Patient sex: F
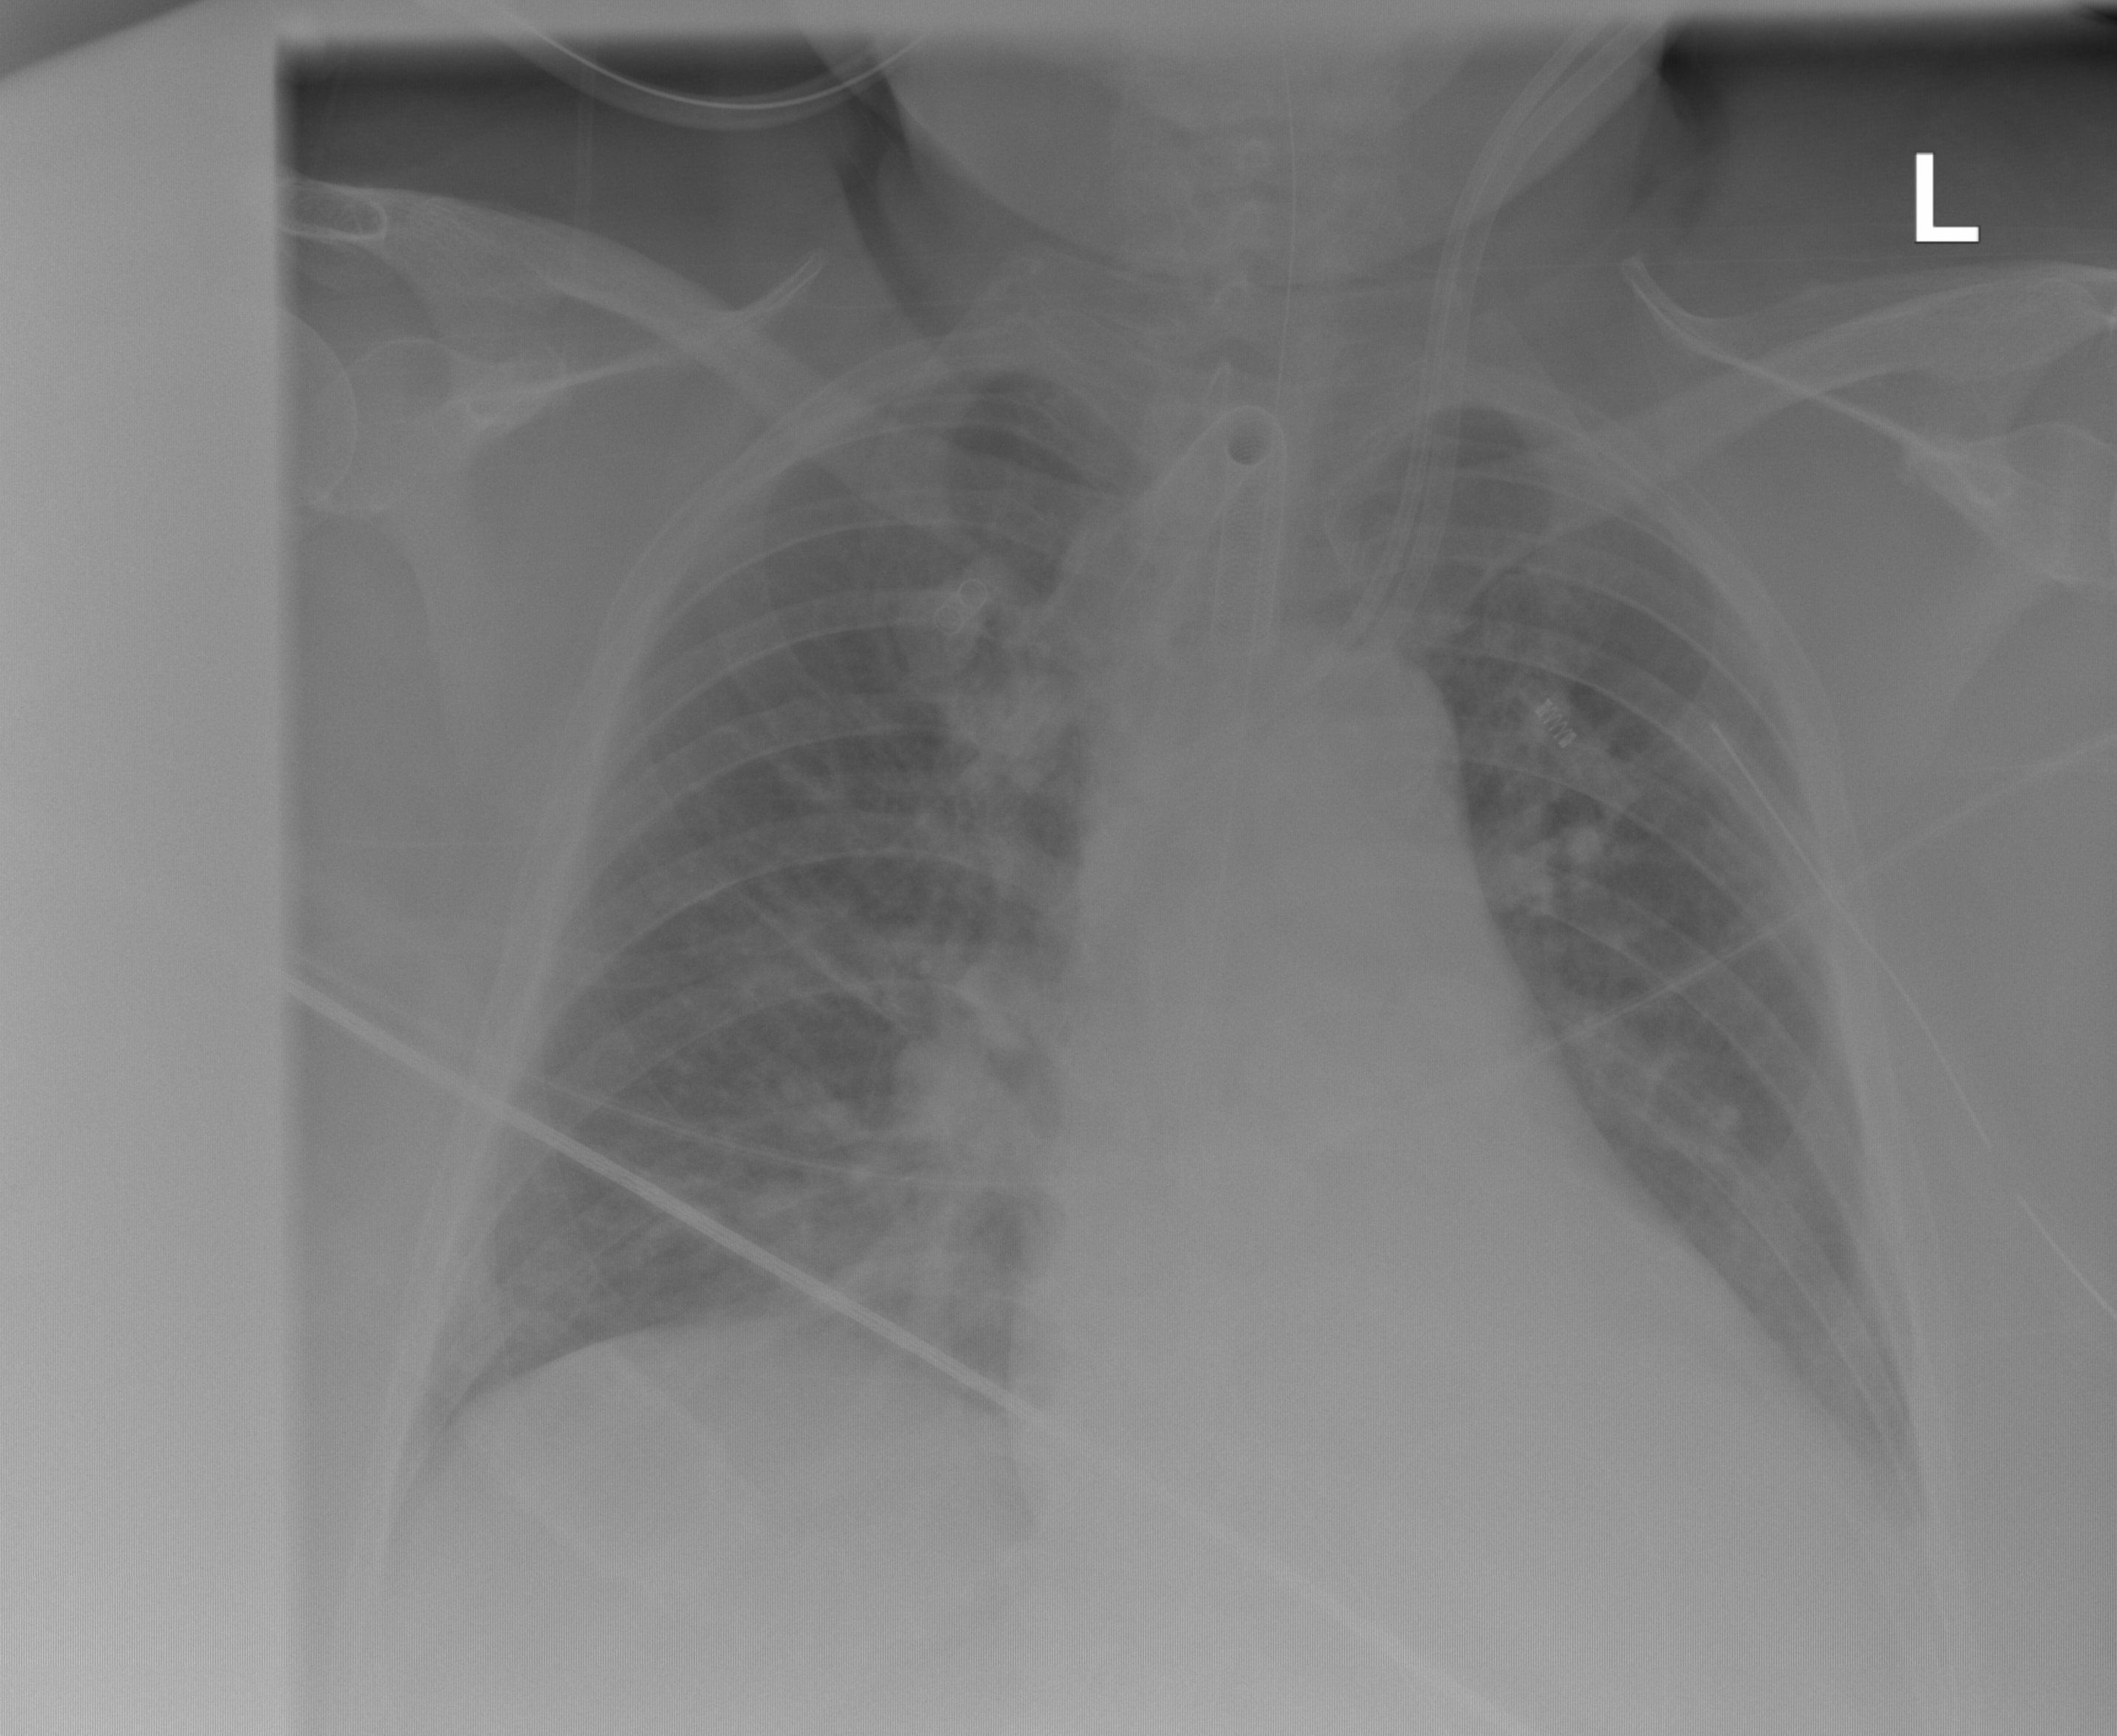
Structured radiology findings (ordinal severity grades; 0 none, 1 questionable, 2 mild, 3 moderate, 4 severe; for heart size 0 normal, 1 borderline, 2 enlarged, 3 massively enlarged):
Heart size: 2
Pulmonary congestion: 2
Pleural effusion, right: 0
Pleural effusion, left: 1
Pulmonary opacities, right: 0
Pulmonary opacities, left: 0
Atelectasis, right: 2
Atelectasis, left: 1